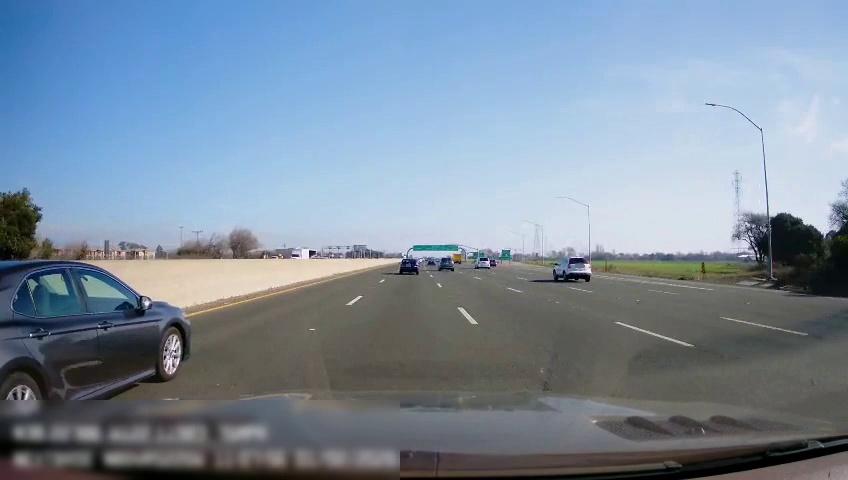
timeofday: Day
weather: Sunny
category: Drivable Space
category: Vehicles | SUV
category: Vehicles | SUV
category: Vehicles | Truck
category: Vehicles | SUV
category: Vehicles | Van
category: Vehicles | Car
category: Vehicles | Truck
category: Lanes | Alternate Lane
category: Lanes | Current Lane
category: Lanes | Current Lane
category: Lanes | Alternate Lane
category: Lanes | Alternate Lane
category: Lanes | Alternate Lane
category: Lanes | Alternate Lane
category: Lanes | Alternate Lane
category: Traffic | Signs
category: Traffic | Signs
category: Traffic | Signs